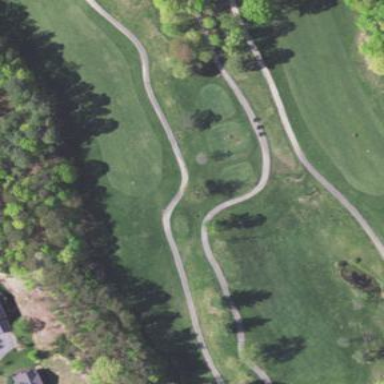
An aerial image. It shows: Golf fairway surrounded by grass.